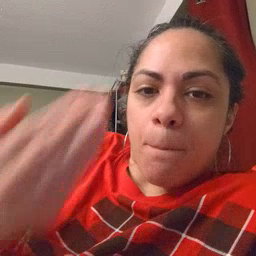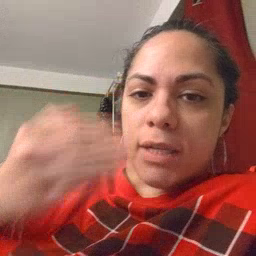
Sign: morning